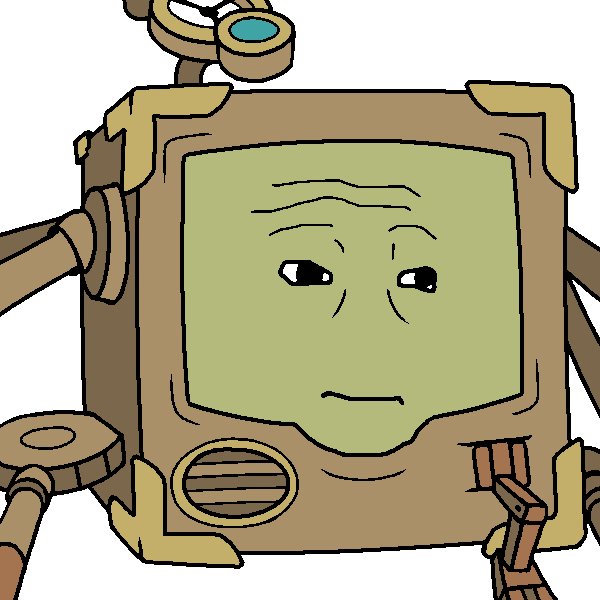
Label: 5_Objakt